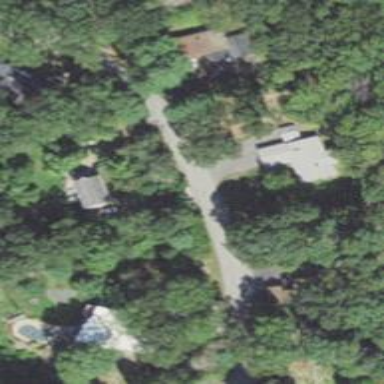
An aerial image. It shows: Residential driveway designated as service road.